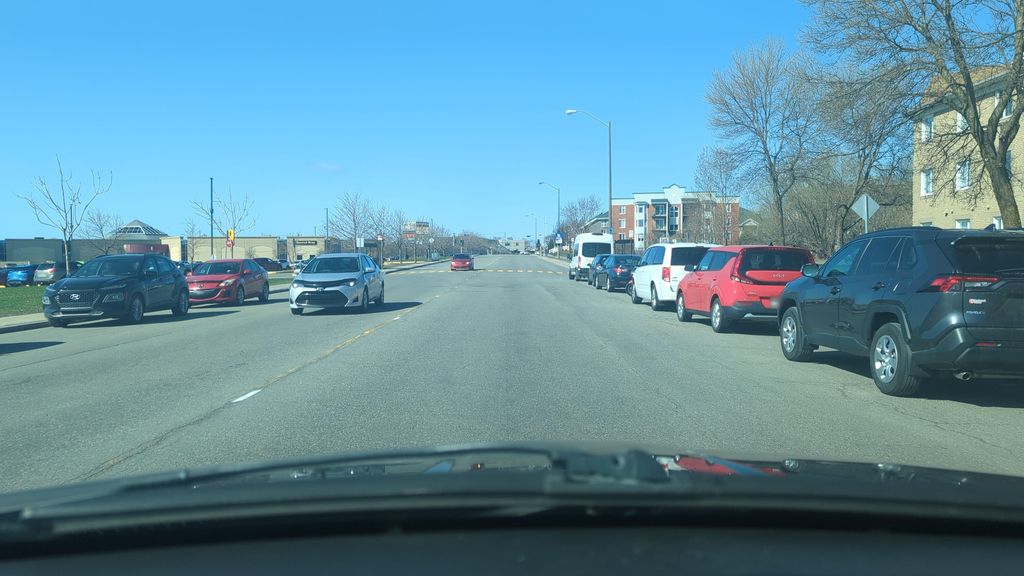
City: quebec_city